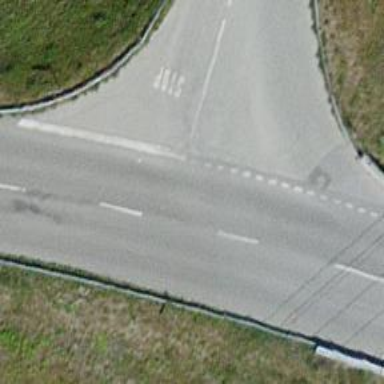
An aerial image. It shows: Stop road.